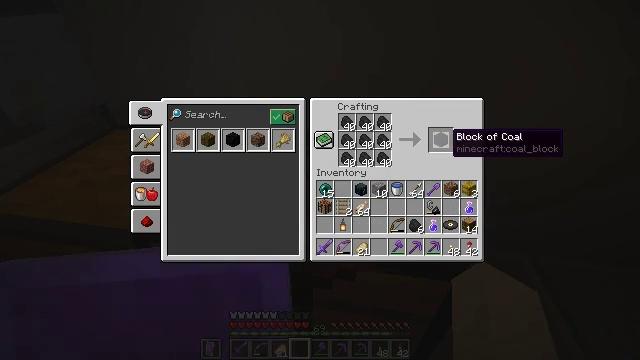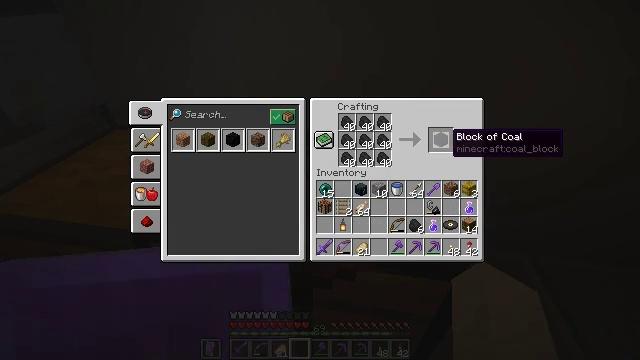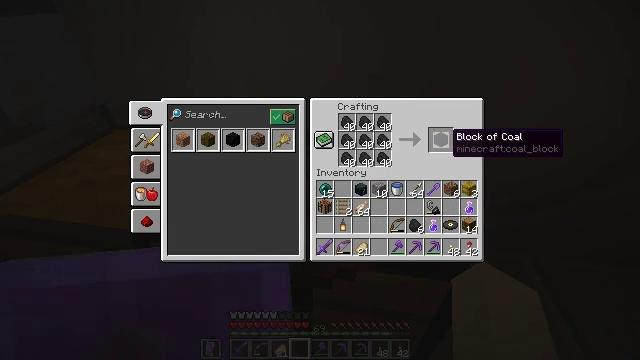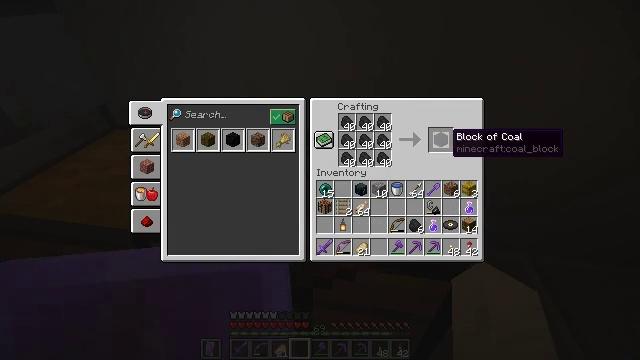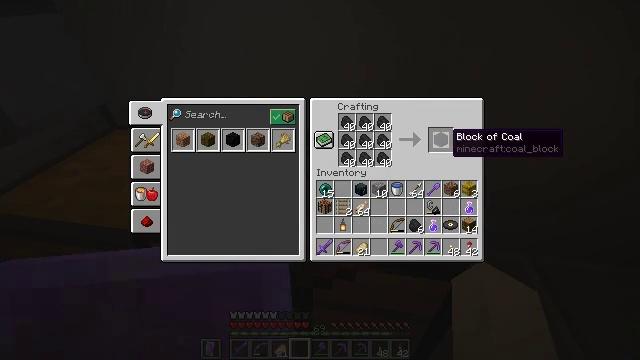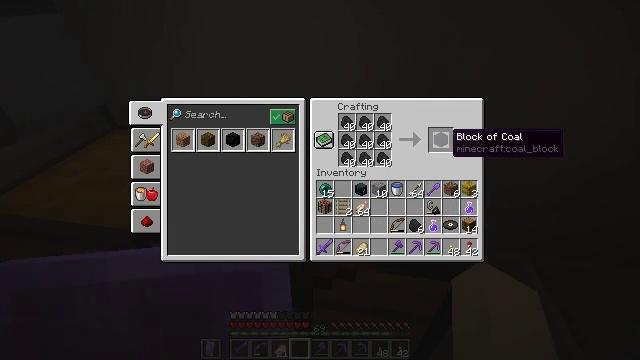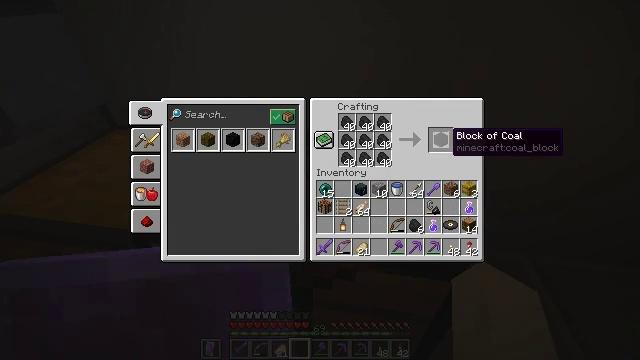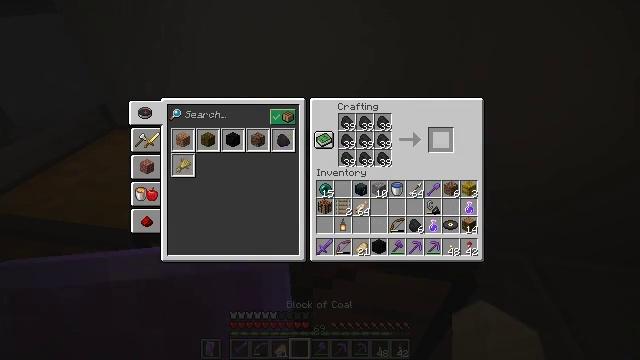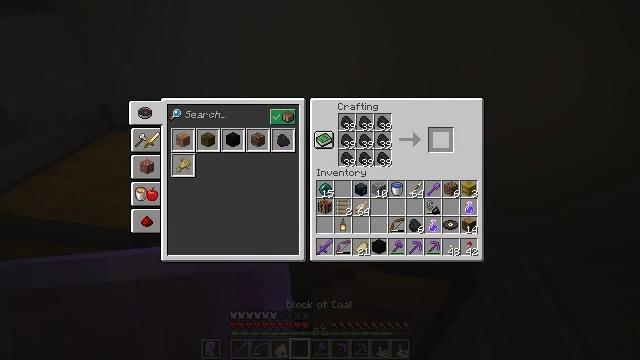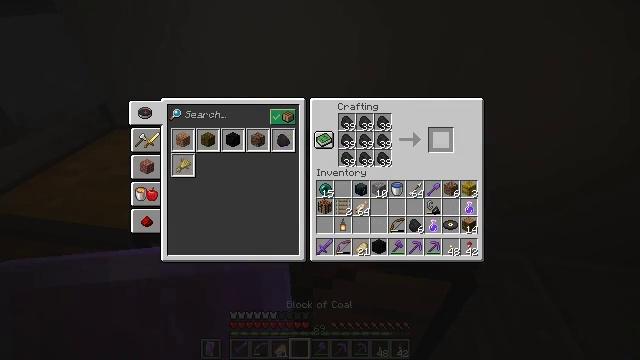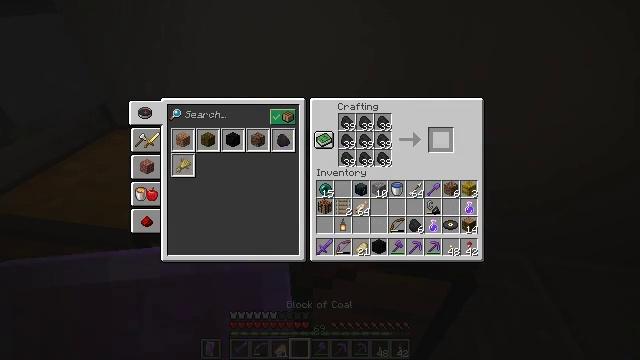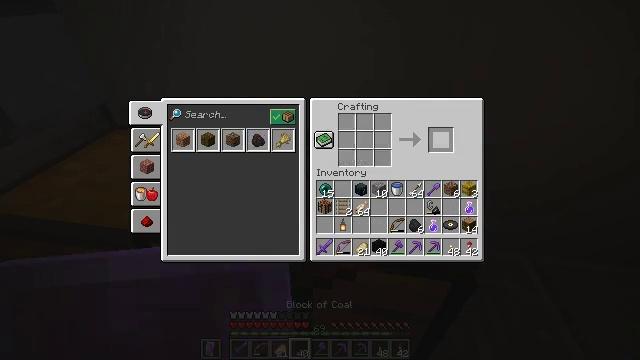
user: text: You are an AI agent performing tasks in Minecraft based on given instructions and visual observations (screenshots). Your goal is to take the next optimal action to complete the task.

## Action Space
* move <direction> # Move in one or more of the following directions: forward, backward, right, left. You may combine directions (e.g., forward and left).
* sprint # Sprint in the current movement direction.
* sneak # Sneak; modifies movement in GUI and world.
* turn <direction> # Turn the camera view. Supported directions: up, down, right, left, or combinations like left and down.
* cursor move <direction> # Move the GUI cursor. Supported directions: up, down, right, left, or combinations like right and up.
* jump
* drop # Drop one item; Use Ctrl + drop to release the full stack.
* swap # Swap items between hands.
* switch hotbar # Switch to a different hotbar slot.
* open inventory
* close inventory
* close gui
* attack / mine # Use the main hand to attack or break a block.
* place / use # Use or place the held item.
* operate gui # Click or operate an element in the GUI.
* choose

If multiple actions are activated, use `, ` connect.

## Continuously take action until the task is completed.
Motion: motion action
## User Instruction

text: Use coal to craft a coal block.
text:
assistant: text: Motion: sneak
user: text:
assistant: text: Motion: sneak
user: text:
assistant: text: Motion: sneak
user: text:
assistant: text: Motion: sneak
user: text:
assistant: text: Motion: sneak
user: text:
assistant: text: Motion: sneak
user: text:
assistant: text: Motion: sneak, attack / mine
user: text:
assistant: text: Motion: sneak, attack / mine
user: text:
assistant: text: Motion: sneak, attack / mine
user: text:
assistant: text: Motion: sneak, attack / mine
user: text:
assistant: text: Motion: sneak, attack / mine
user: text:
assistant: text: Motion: sneak, attack / mine